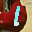
Label: 1